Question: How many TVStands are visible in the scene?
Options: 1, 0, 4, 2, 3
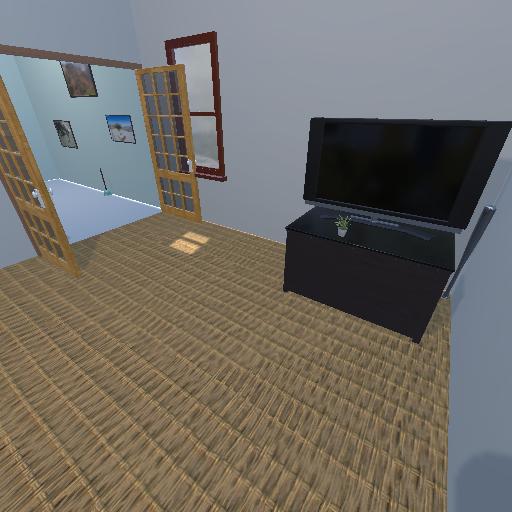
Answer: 1